Question: I have a cell array (16x5) and I would like to extract all the values held in each column of the cell array and place them into a column within a matrix such that the columns are preserved (i.e. new matrix column for each cell array column).
What is the best way to do this?
I have tried:
'''
for k=1:Samples
data(k,:) = [dist{:,k}];
end
'''
But this returns the error
'''
Subscripted assignment dimension mismatch.
'''
However I am not sure why.
EDIT - Cell array structure:

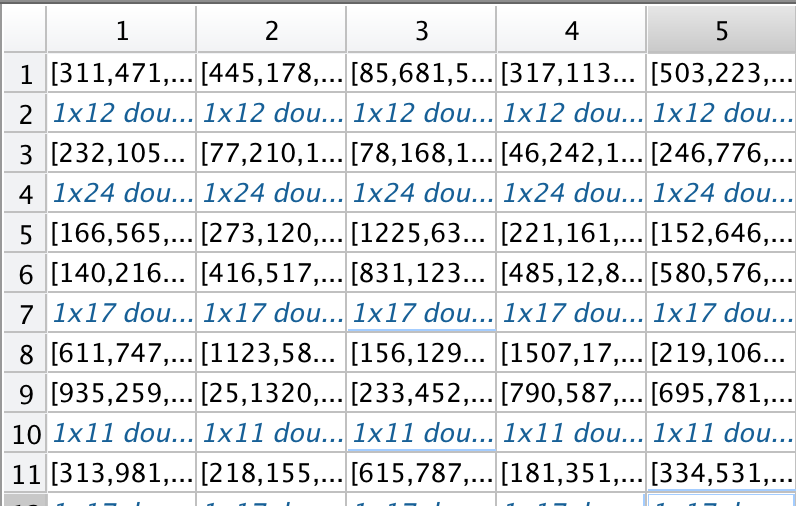
Answer: Since your loop code is valid, I assume the error is being raised because 'data' is preallocated with dimensions not matching the length of the comma-expanded 'dist' column (Matlab will grow matrices with explicit indices but not with the ':' operator).
You just need to get the length of the data after the comma-separated expansion:
'''
nElem = numel([dist{:,1}]);
Samples = size(dist,2);
data = zeros(Samples,nElem);
for k=1:Samples
data(k,:) = [dist{:,k}];
end
'''
Or if you want it in columns
'''
data = zeros(nElem,Samples);
for k=1:Samples
data(:,k) = [dist{:,k}]';
end
'''